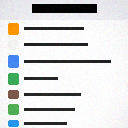
Screen state: on